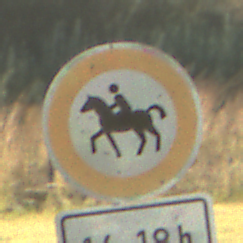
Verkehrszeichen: VerbotReiter
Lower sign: ZeitangabenOhneBeschraenkungAufWochentage1
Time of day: MorningAfternoon
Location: Outdoor (Nature)
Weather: PartlyCloudy
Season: NotSpecified
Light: Natural